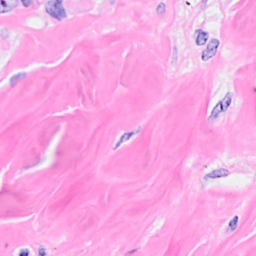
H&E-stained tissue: Breast